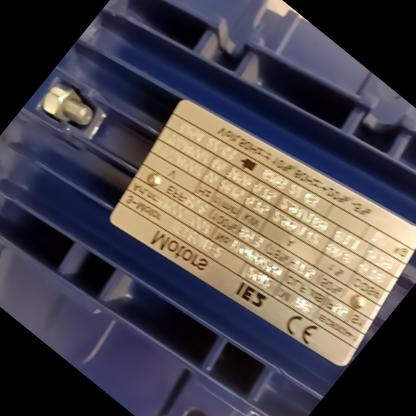
Klasa: tabliczka-znamionowa